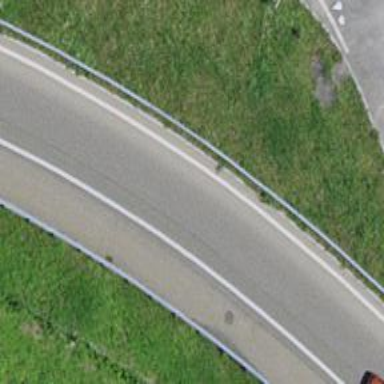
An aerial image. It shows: Asphalt motorway link.